Question: What is the value of the measurement in the image?
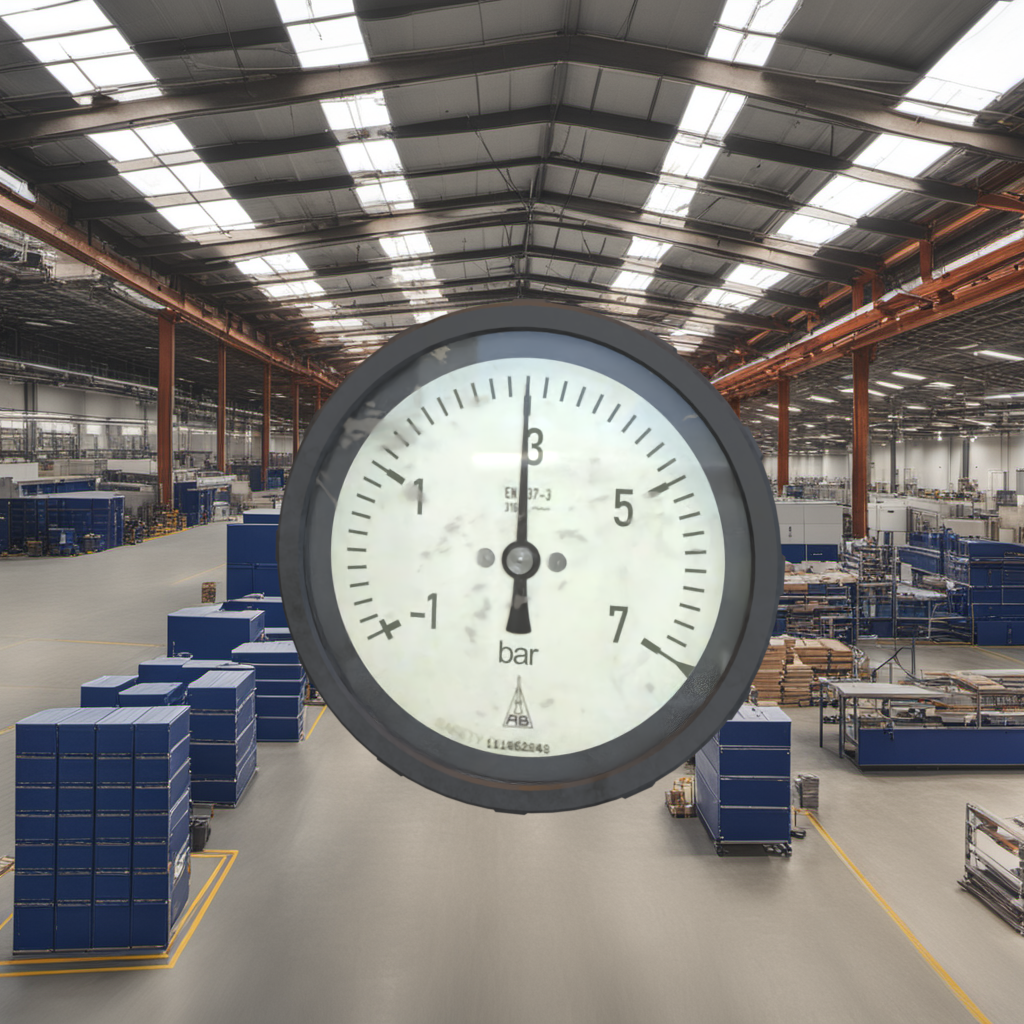
Answer: The result is 3
Question: What is the range of this measurement?
Answer: The range is from -1 to 7
Question: What is the minimum and maximum value of the measurement shown in the image?
Answer: The minimum value is -1 and the maximum value is 7